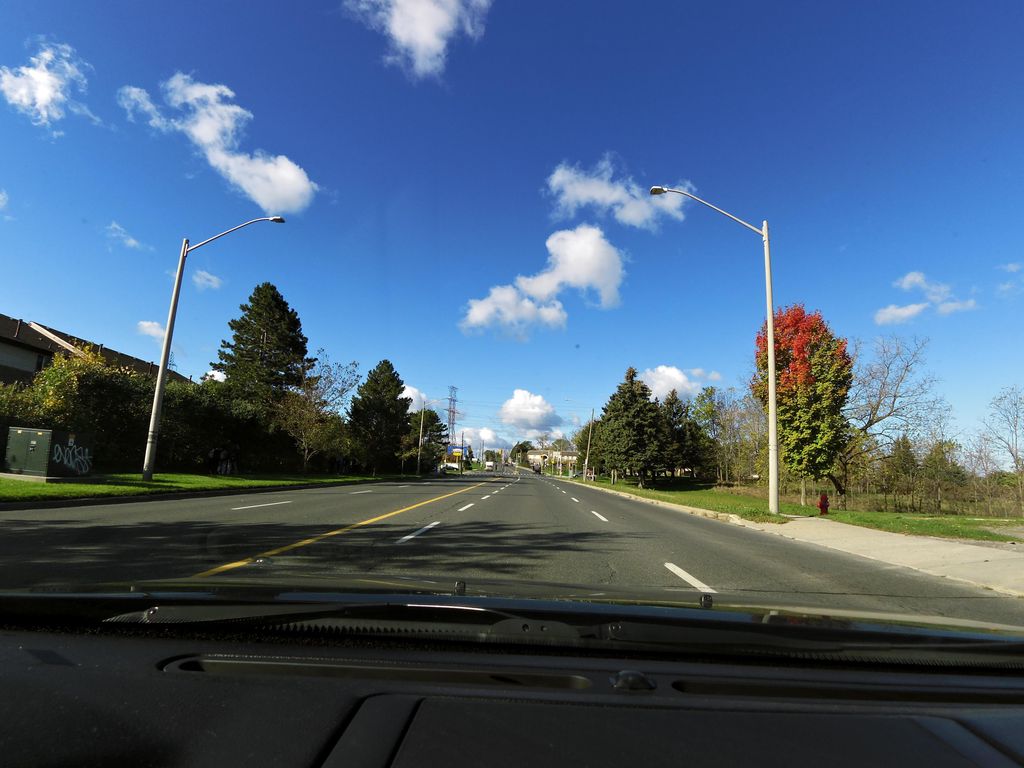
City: hamilton